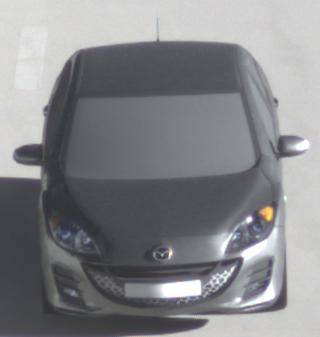
Make: Mazda
Model: 3 1.6
Detailed model: 3 (BL)
Model produced from: 2009/05
Model produced until: 2010/12
Doors: 5
Color: gray
Road condition: dry road
Daytime: morning or afternoon
Contrast: high contrast